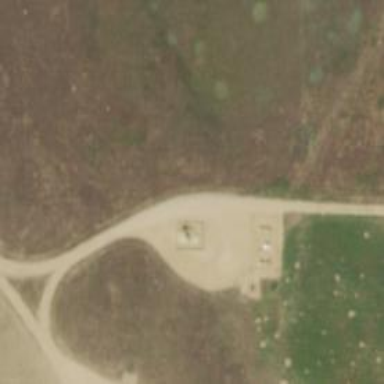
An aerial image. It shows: Storage tank with man-made structure.